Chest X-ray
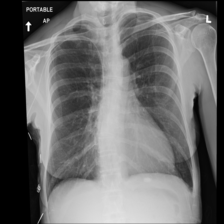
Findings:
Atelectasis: negative
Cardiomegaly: negative
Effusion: negative
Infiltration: negative
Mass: negative
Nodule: negative
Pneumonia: negative
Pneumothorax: negative
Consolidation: negative
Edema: negative
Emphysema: negative
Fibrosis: negative
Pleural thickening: negative
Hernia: negative